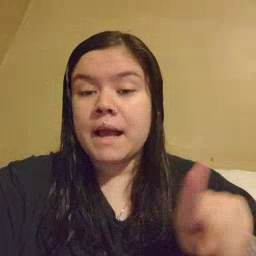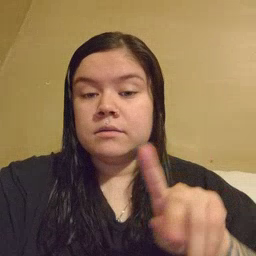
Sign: pen